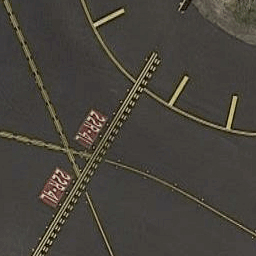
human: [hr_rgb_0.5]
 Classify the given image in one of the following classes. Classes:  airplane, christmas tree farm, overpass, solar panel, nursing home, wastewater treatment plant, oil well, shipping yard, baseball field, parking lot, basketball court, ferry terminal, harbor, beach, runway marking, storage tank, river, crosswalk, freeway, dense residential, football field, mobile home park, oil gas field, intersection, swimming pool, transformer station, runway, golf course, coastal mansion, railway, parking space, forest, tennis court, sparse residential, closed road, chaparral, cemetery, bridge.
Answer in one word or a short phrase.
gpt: runway marking